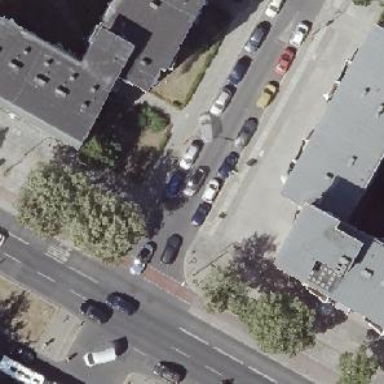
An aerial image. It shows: Unmarked road crossing.